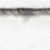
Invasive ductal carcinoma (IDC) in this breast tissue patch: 0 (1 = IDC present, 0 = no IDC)